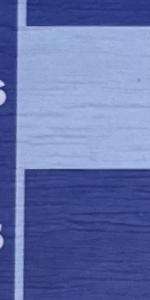
Label: Empty